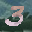
Label: 3